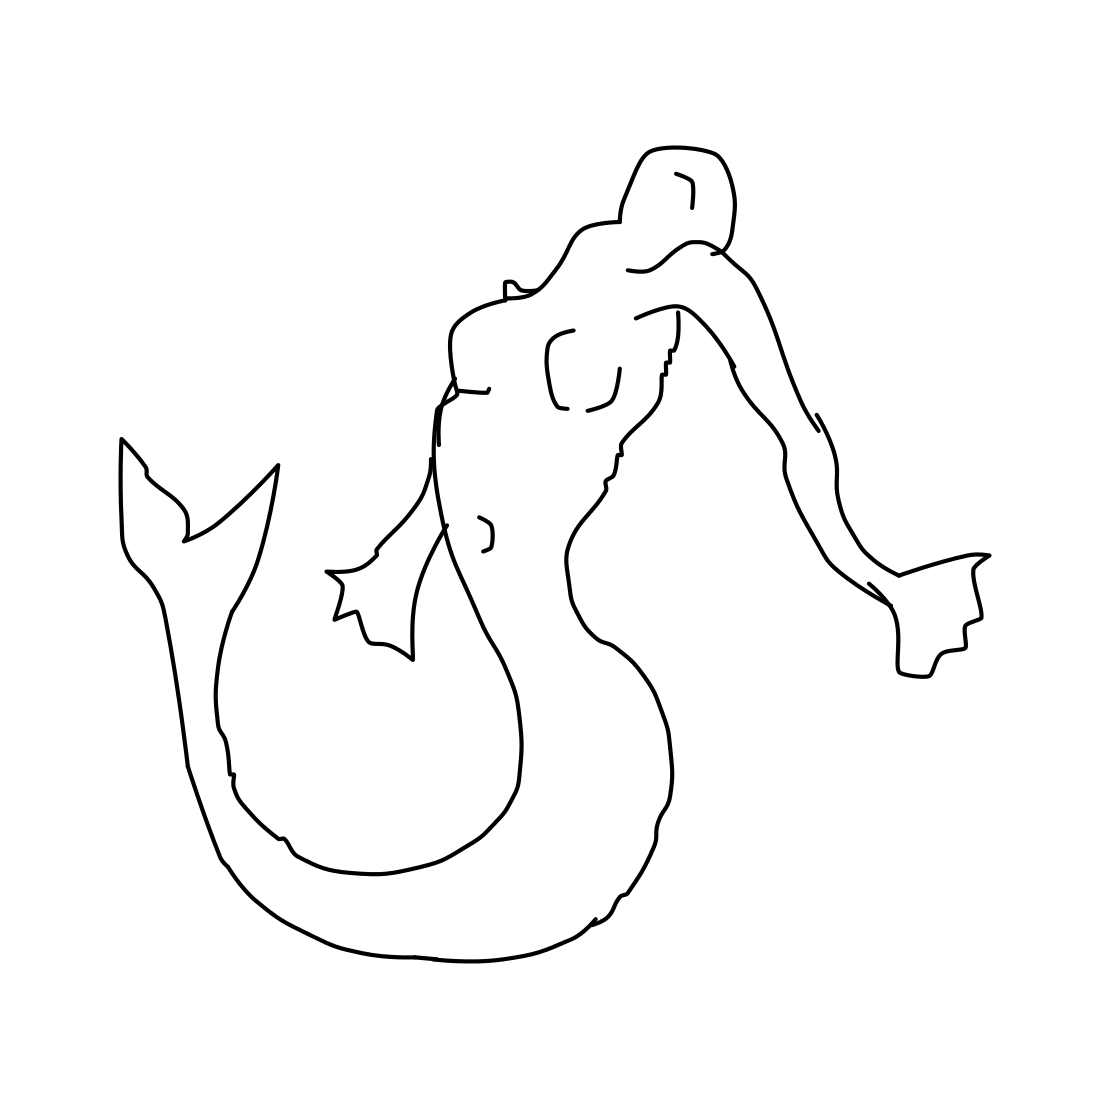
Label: mermaid